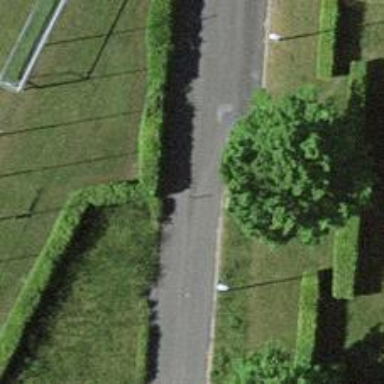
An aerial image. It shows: Bollard.